Field crop: maize
Growth stage: 2
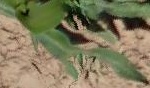
Species: maize